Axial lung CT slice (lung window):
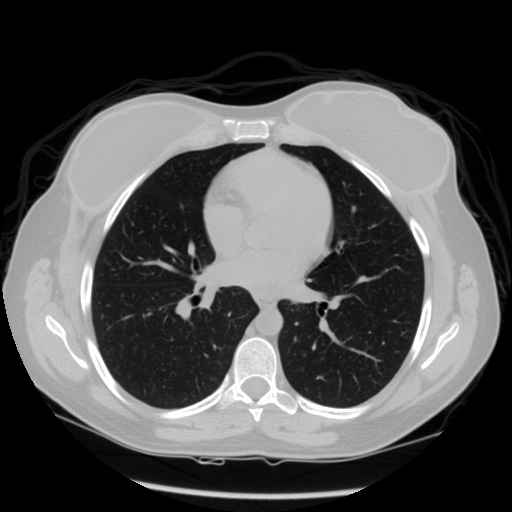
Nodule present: no